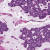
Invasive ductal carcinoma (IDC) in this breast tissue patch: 1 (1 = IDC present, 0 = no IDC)